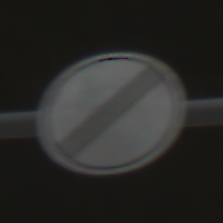
Verkehrszeichen: EndeSaemtlicherBegrenzungen
Umgebung: Outdoor, Suburban
Tageszeit: SunriseSunset
Wetter: PartlyCloudy
Licht: Natural
Jahreszeit: NotSpecified
Kontrast: MediumContrast